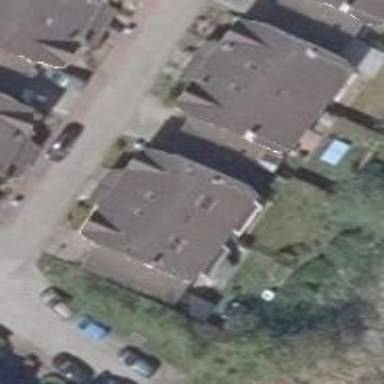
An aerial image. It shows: Semi-detached house.